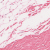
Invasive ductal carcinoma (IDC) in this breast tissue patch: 0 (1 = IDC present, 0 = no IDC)